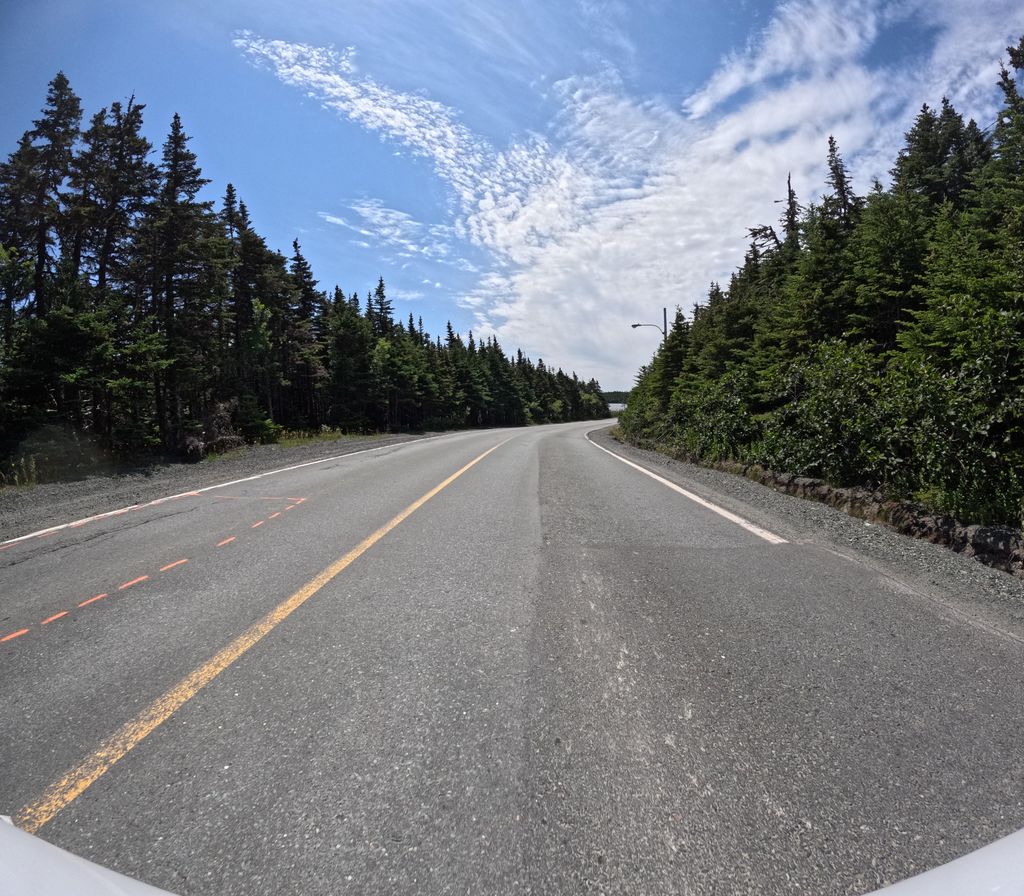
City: st_johns